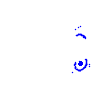
Particle: electron